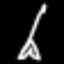
Label: The Eiffel Tower